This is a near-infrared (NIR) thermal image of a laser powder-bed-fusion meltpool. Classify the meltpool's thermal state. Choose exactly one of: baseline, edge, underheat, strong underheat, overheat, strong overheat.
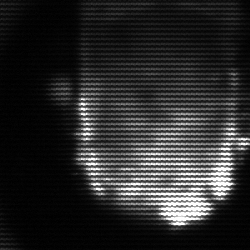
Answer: baseline